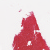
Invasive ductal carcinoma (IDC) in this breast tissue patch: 0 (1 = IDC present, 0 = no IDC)